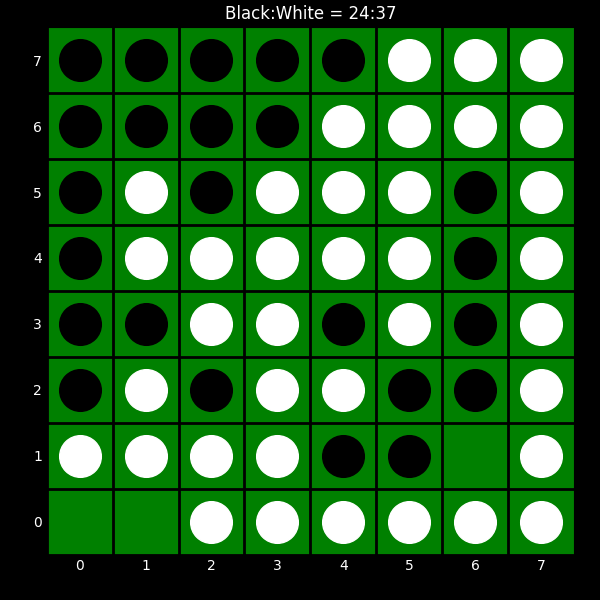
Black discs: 24
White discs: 37